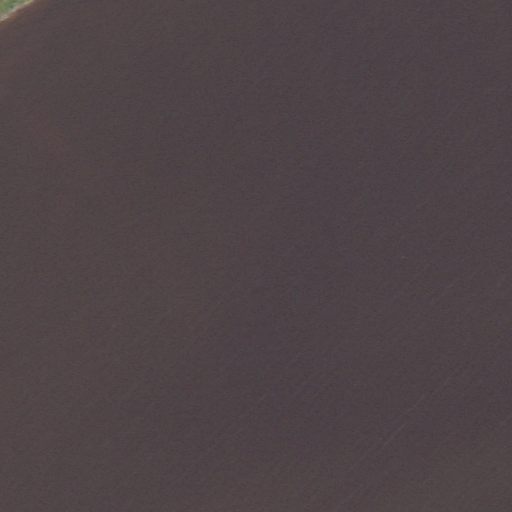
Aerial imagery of cape in Minnesota named Driftwood Point containing open water and herbaceous wetlands